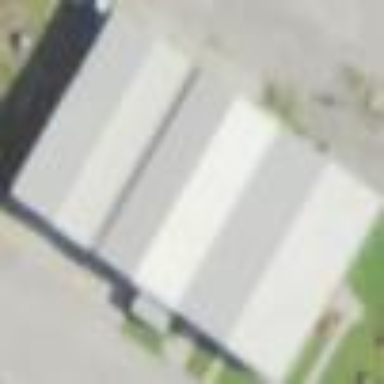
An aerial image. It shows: Agrarian shop located within building.